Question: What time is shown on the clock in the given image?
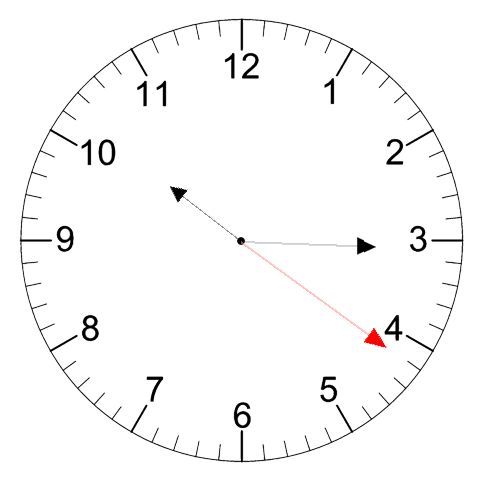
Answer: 10:15:21